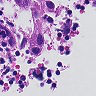
Metastatic tissue present: yes